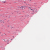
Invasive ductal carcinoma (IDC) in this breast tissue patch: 0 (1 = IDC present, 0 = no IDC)